Question: I have a button on my tableview cell.
But after scrolling the buttons look like this:

It looks like there is sometimes one button above the other.
How can I solve this problem?
That's my code for the button in 'cellForRowAtIndexPath'
'''
- (UITableViewCell *)tableView:(UITableView *)tableView cellForRowAtIndexPath:(NSIndexPath *)indexPath {
Chapter *chapter = nil ;
UITableViewCell *cell = nil;
NSUInteger row = [indexPath row];
switch (indexPath.section) {
case 0:
chapter = [[einfuerung objectAtIndex:row]retain];
break;
case 1:
chapter = [[vertiefung objectAtIndex:row]retain];
break;
case 2:
chapter = [[spezial objectAtIndex:row]retain];
break;
}
if ([self filesFromFolderWithChapter:chapter] > 1)
{
static NSString *SimpleTableIdentifier = @"SimpleTableIdentifier";
cell = [tableView dequeueReusableCellWithIdentifier: SimpleTableIdentifier];
if (cell == nil)
{
cell = [[[UITableViewCell alloc]
initWithStyle:UITableViewCellStyleSubtitle reuseIdentifier:SimpleTableIdentifier] autorelease];
}
}
else {
static NSString *ButtonTableIdentifier = @"ButtonTableIdentifier";
cell = [tableView dequeueReusableCellWithIdentifier: ButtonTableIdentifier];
if (cell == nil)
{
cell = [[[UITableViewCell alloc]
initWithStyle:UITableViewCellStyleSubtitle reuseIdentifier:ButtonTableIdentifier] autorelease];
}
}
NSString *firstString;
NSString *lastString;
switch (indexPath.section) {
case 0:
chapter = [[einfuerung objectAtIndex:row]retain];
[dataInstance extractFromString: [chapter title]: &firstString: &lastString];
cell.textLabel.text = firstString;
cell.detailTextLabel.text = lastString;
cell.backgroundColor = [UIColor whiteColor];
break;
case 1:
chapter = [[vertiefung objectAtIndex:row]retain];
[dataInstance extractFromString: [chapter title]: &firstString: &lastString];
cell.textLabel.text = firstString;
cell.detailTextLabel.text = lastString;
cell.backgroundColor = [UIColor whiteColor];
break;
case 2:
chapter = [[spezial objectAtIndex:row]retain];
[dataInstance extractFromString: [chapter title]: &firstString: &lastString];
cell.textLabel.text = firstString;
cell.detailTextLabel.text = lastString;
cell.backgroundColor = [UIColor whiteColor];
break;
}
if ([self filesFromFolderWithChapter:chapter] > 1)
{
//VersionButton *button = [VersionButton buttonWithType:UIButtonTypeRoundedRect];
VersionButton *button = [[VersionButton alloc]initWithFrame:CGRectMake(500, 15, 150, 30) andTitle:@"altere Versionen"];
button.chapter = chapter;
[button addTarget:self action:@selector(versionTapped:)
forControlEvents:UIControlEventTouchUpInside];
[cell.contentView addSubview:button];
[button release];
}
[chapter release];
return cell;
}
'''
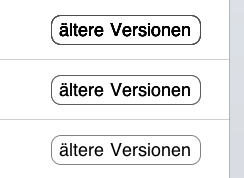
Answer: First of all it would be helpful to see your entire cellForRowAtIndexPath function.
It looks like you are not accounting for cell reuse correctly. You should only add a button to your cell if you are creating a cell from scratch and not if a cell is being reused. If a cell is being reused you should have a way to access the button it already has and make any changes necessary to it.